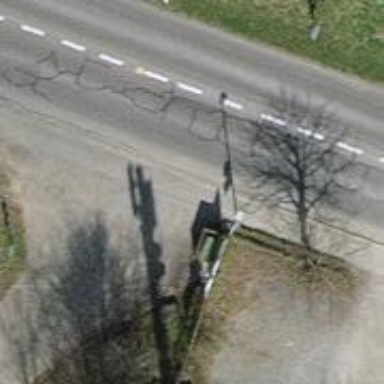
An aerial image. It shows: Bus stop with platform for public transport.